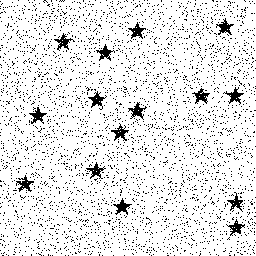
Squares: 0
Triangles: 0
Stars: 15
Total shapes: 15